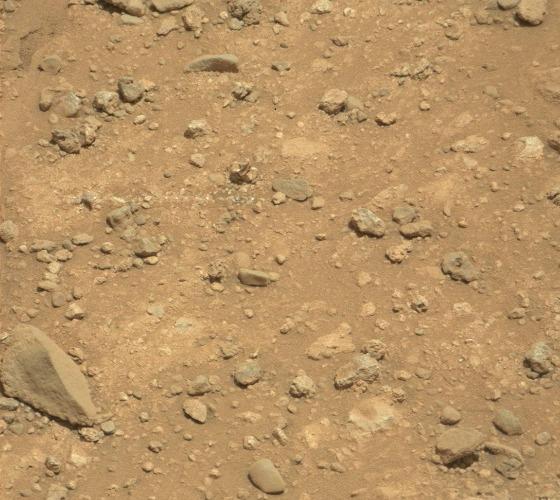
Terrain classes present: Gravel / Sand / Soil, Rock, Shadow